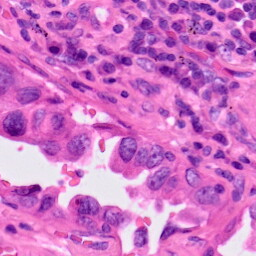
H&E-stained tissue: Lung